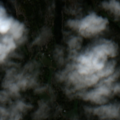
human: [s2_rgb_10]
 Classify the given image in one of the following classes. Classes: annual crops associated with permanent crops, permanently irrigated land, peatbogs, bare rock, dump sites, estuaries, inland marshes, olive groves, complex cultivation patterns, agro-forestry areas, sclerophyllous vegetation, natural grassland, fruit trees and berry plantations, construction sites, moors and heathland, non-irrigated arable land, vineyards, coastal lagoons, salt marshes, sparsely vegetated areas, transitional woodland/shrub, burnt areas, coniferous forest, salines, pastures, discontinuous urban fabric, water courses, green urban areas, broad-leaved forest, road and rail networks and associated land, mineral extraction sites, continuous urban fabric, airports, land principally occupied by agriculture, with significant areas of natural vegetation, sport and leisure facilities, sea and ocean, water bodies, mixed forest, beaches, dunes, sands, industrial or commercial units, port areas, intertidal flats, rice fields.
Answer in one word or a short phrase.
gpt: pastures, broad-leaved forest, mixed forest, bare rock, sea and ocean